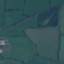
Label: Pasture